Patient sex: M
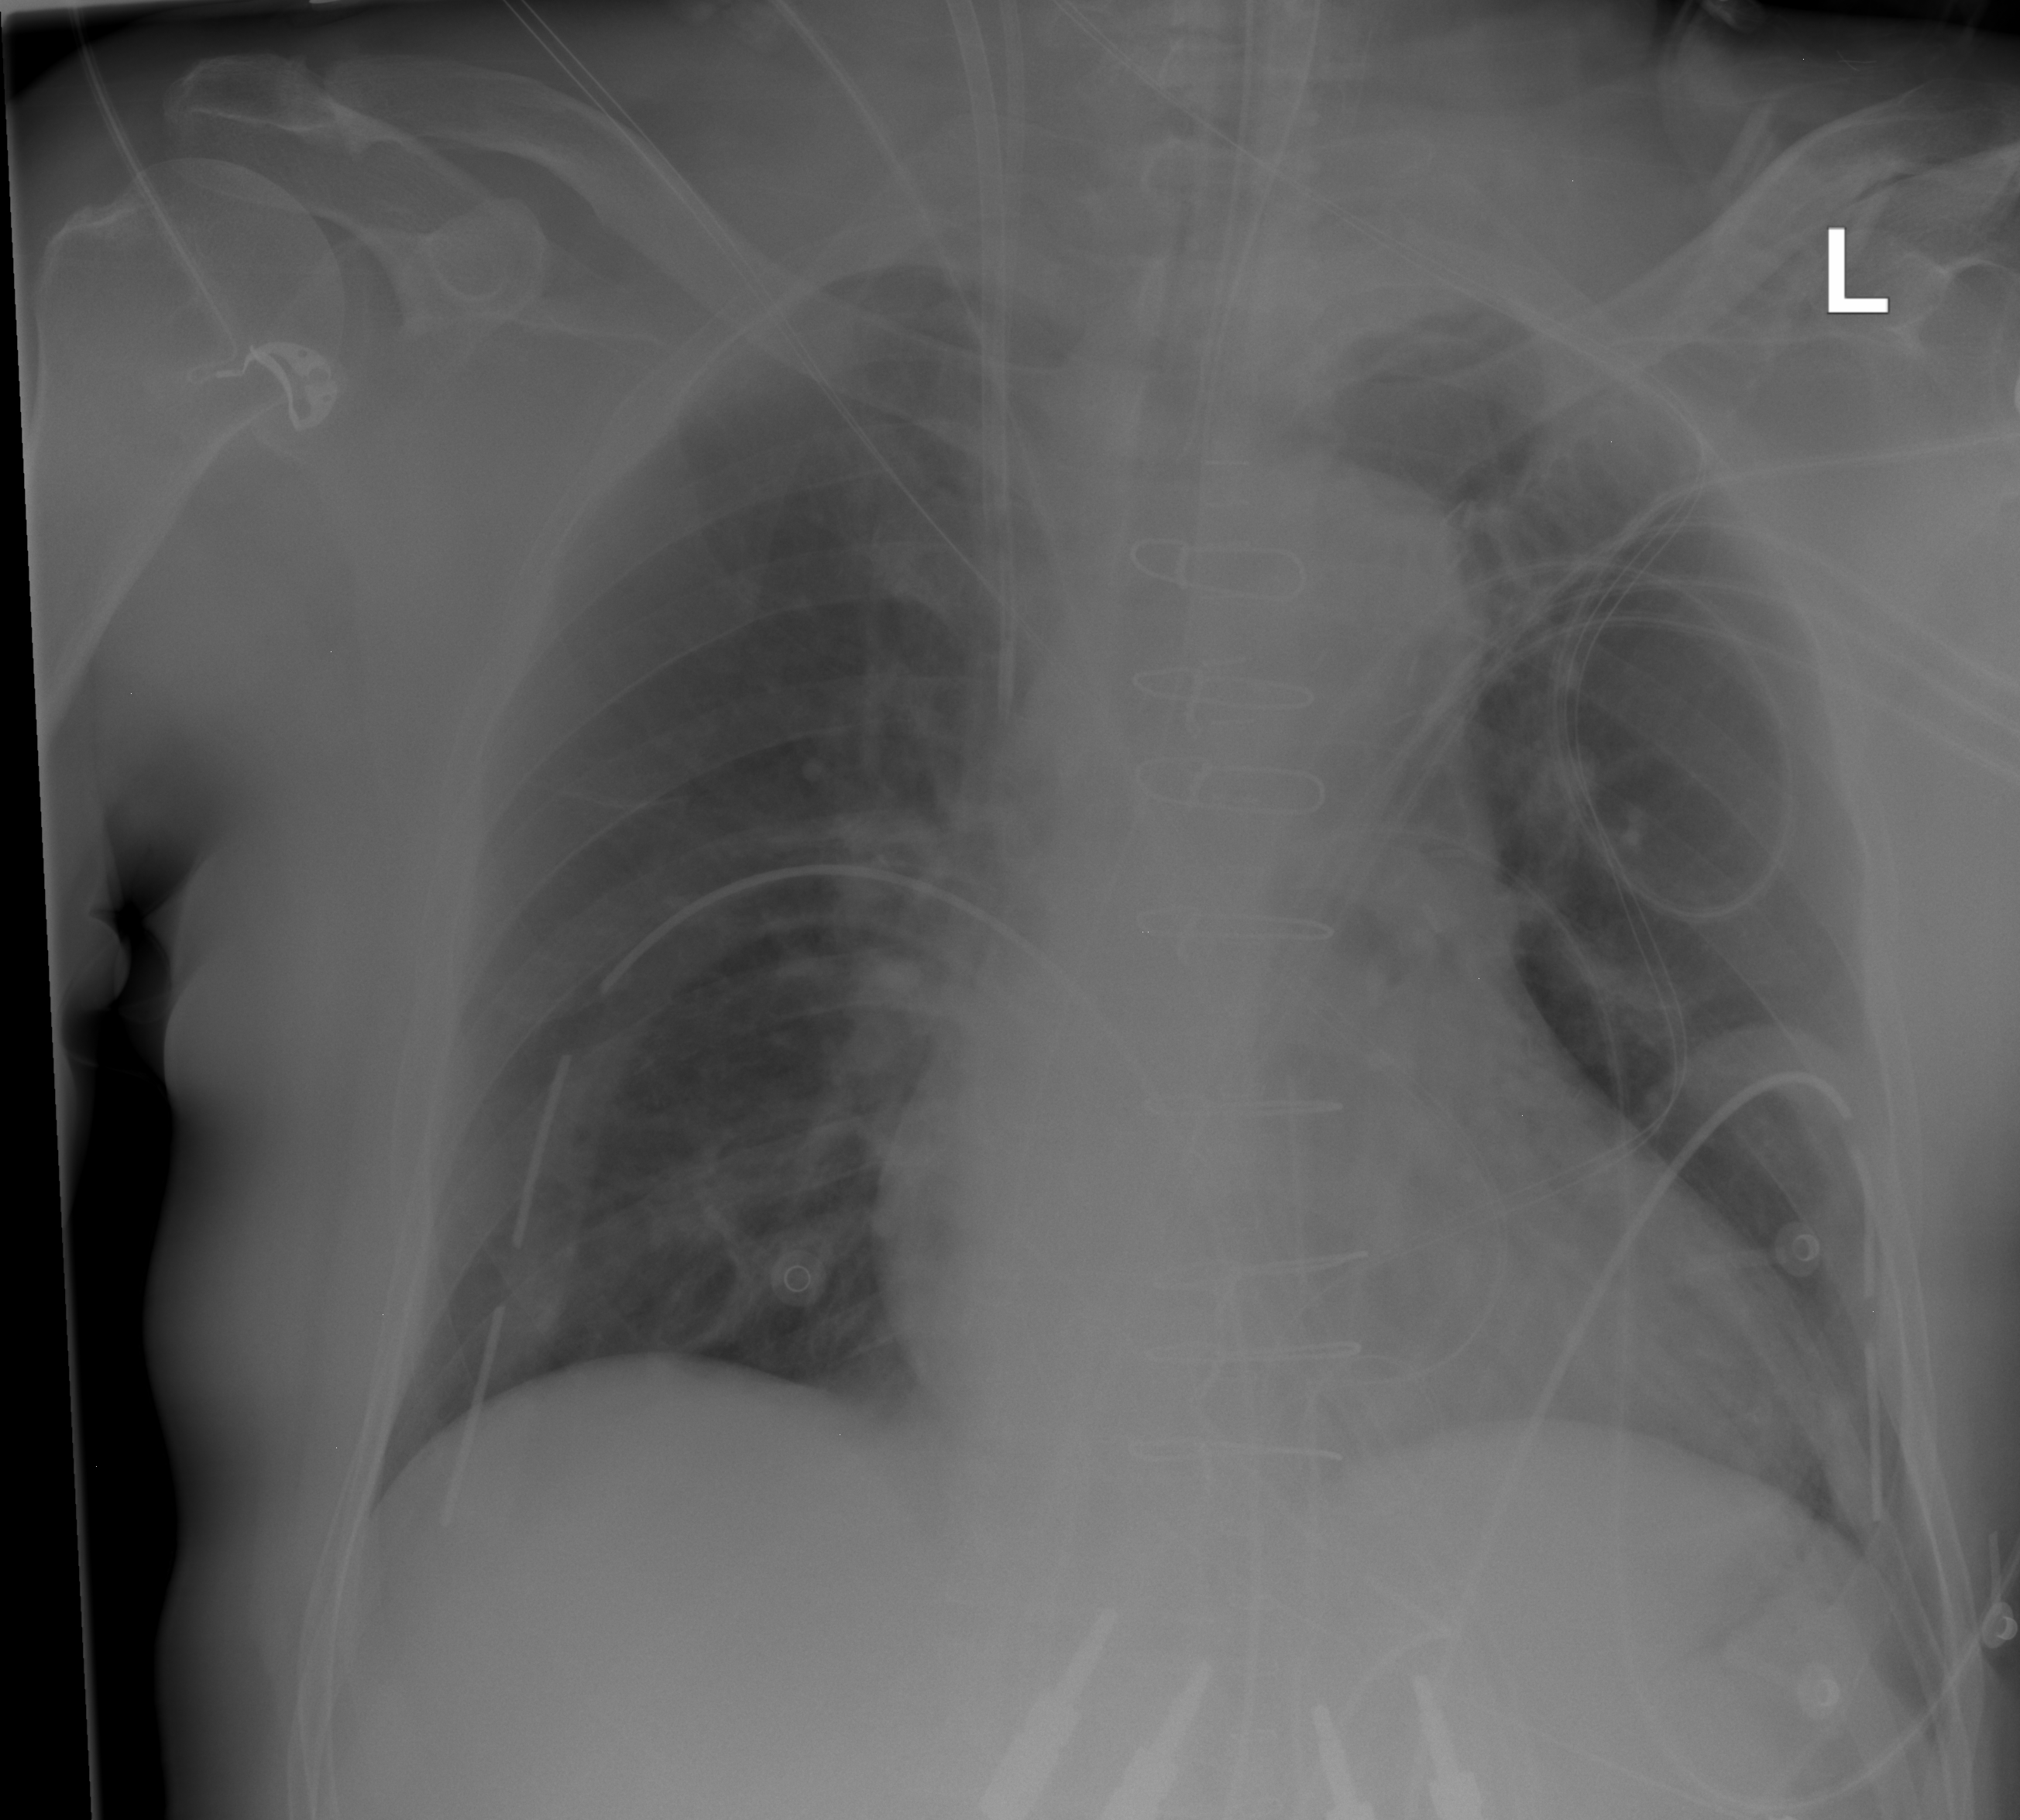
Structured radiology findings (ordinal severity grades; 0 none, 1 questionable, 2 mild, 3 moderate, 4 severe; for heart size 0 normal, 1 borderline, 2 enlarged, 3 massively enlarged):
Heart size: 2
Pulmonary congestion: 2
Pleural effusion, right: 0
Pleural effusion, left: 0
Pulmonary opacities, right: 0
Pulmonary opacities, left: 0
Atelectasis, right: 0
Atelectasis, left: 0